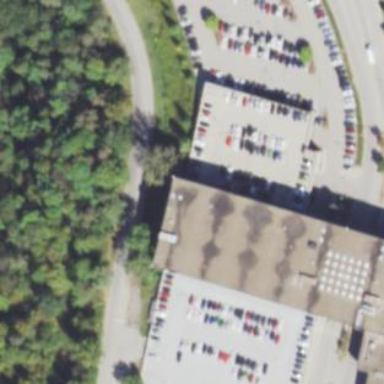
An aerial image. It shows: Multi-storey parking building.